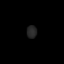
Tissue: lung
Cell type: Epithelial cells
Senescence score: 0.2255
Nuclear area (px): 122
Mean DAPI intensity: 38.393